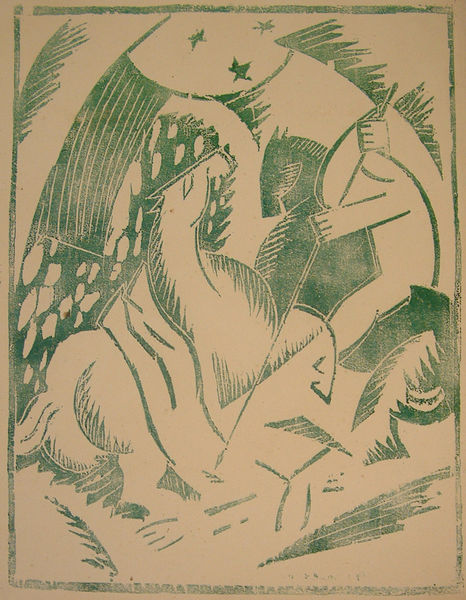
Titel: War: Battle, War: Battle
Künstler: Ol’ga; Kruchenykh, Aleksandr Rozanova
Standort: Amherst (Massachusetts, USA)
Institution: Mead Art Museum, Amherst College
Schlagwörter: crowd, fight, men, soldier, sword, green, modern, three, print, plant, woodcut, horses, man, sky, stone, tree, sun, death, knight, america, night, plants, cubist, etching, sketch, battle, falling, dead, abstract, italy, moon, rain, circles, legs, lines, war, farm, horse, warrior, crayon, lithograph, cubism, primitive, stamp, leave, native american, dragon, arrow, star, action, russia, heads, monster, stars, greece, europe, spots, dying, spear, hunter, rider, duel, horseback, lance, hunt, asia, spacial, emboss, gorse, slay, stabbing, da